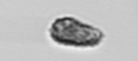
Label: Pseudochattonella_farcimen